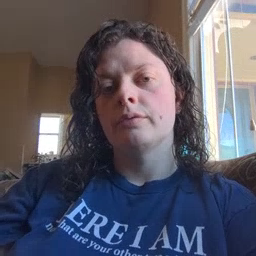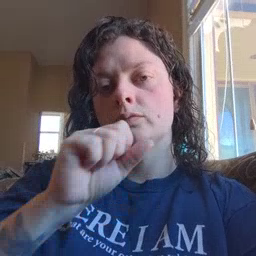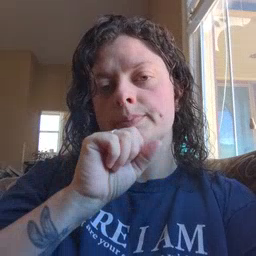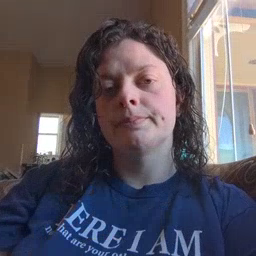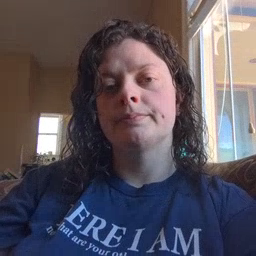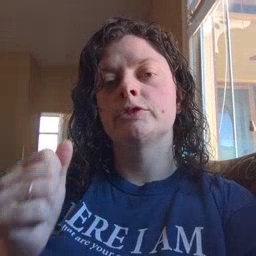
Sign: icecream